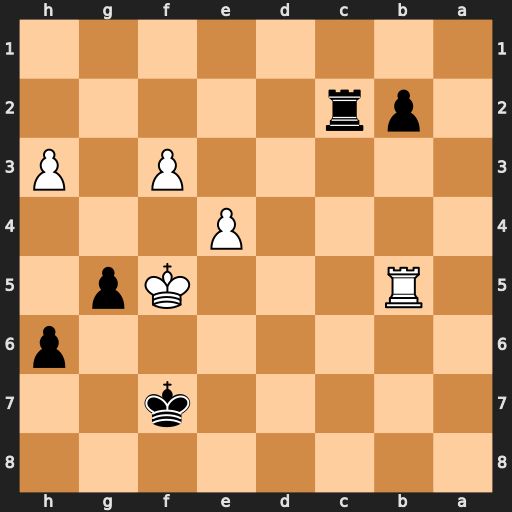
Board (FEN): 8/5k2/7p/1R3Kp1/4P3/5P1P/1pr5/8
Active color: b
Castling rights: -
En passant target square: -
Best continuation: Rc5+ Rxc5 b1=Q